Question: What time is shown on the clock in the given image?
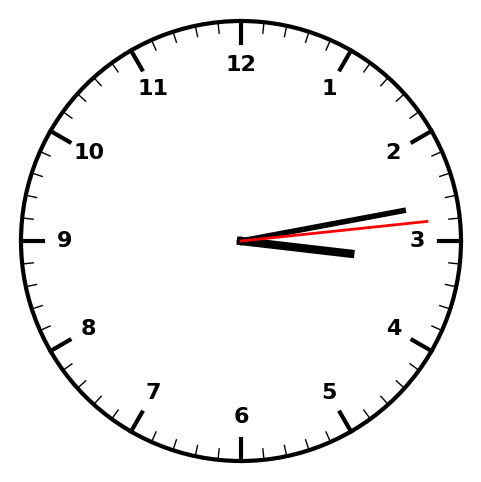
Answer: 03:13:14